Interaction volume radius: 5 \u00c5
Interaction volume height: 10 \u00c5
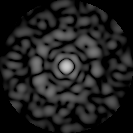
Disorder parameter: 0.7991